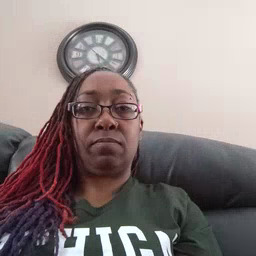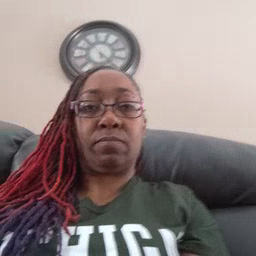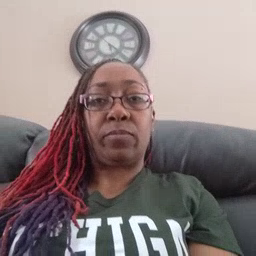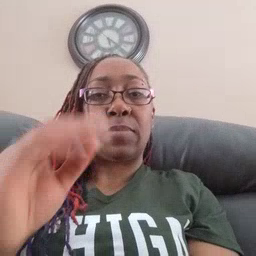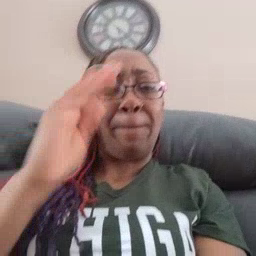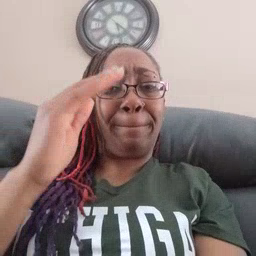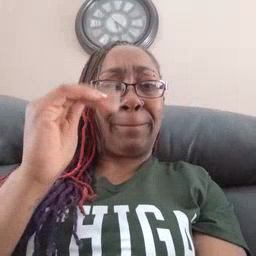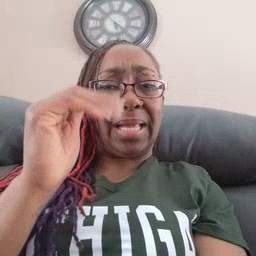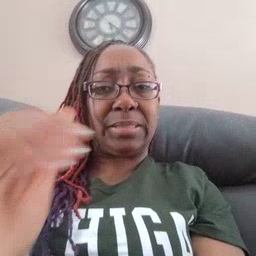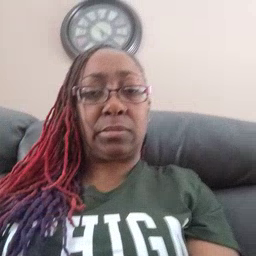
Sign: mitten